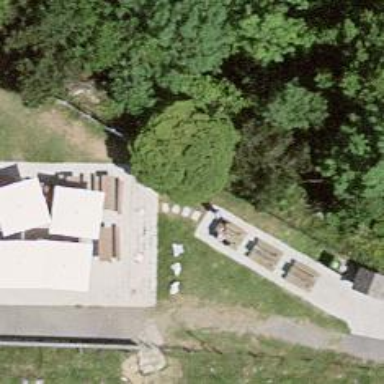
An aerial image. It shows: Picnic table located in leisure land area.